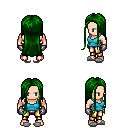
a pixel art fantasy rpg character, male body template, human, light skin, teal pirate shirt, gold greaves, green extra-long hairstyle, metal gloves, white slippers, four views (front, back, left, right), 2x2 character sprite sheet, small pixel art, hard edges, no anti-aliasing